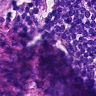
Metastatic tissue present: no